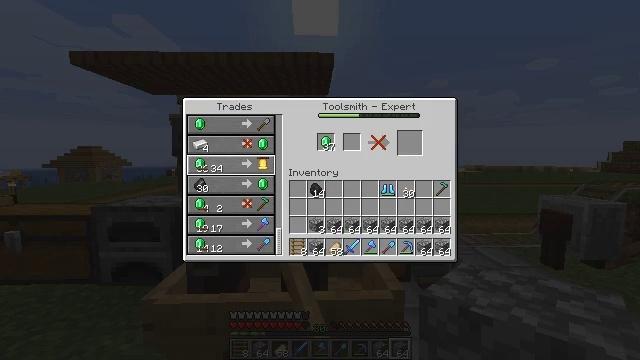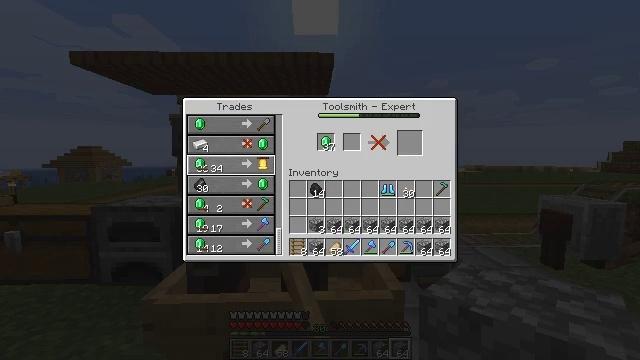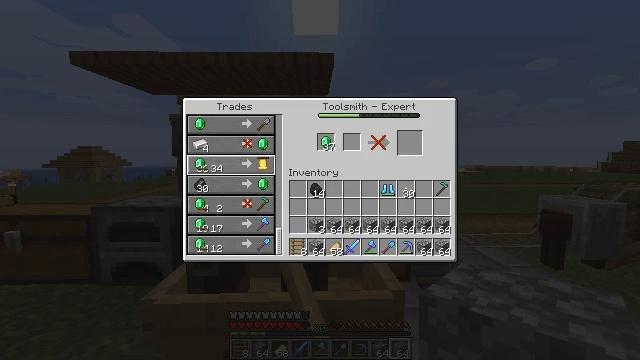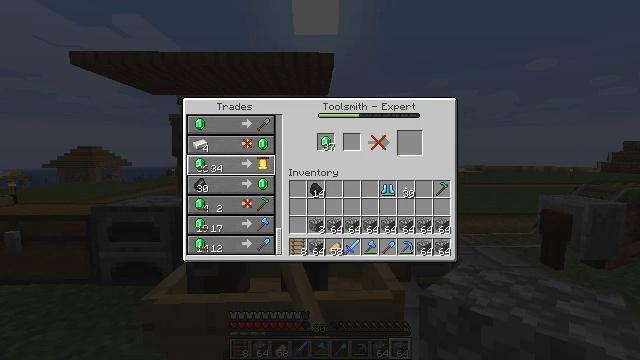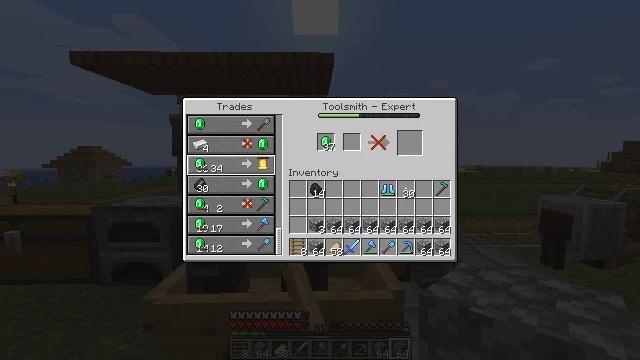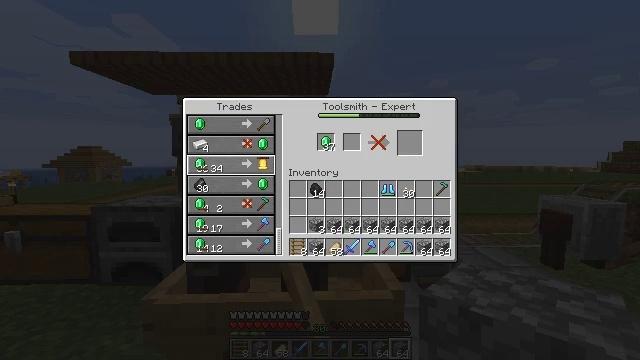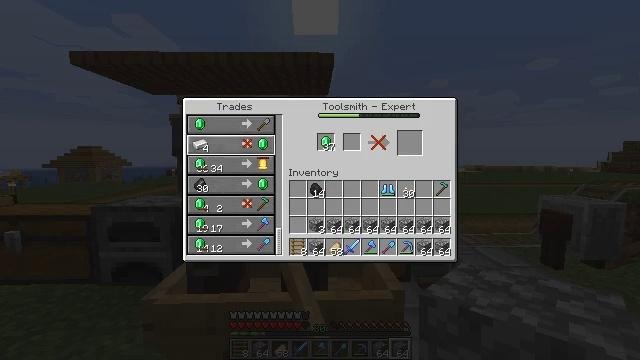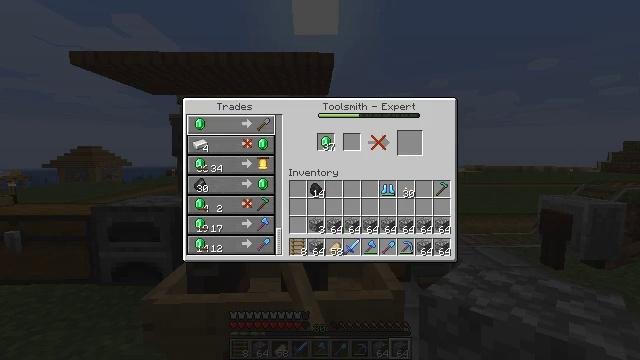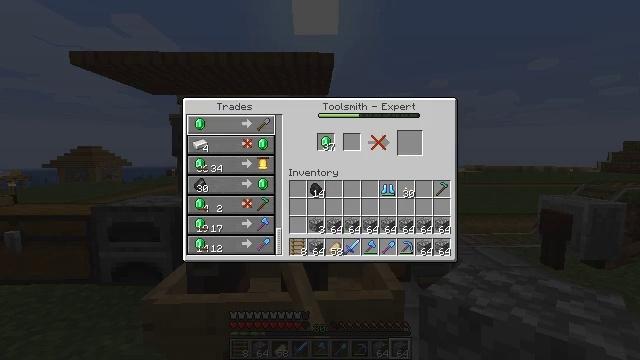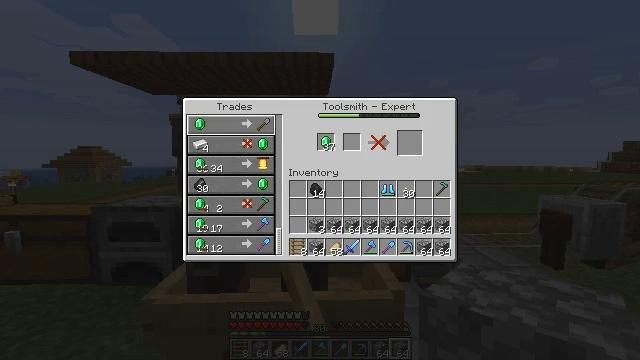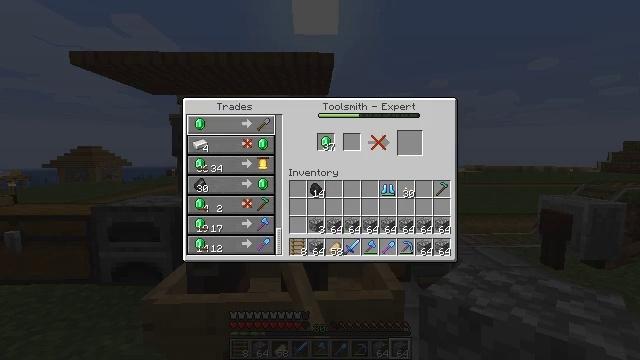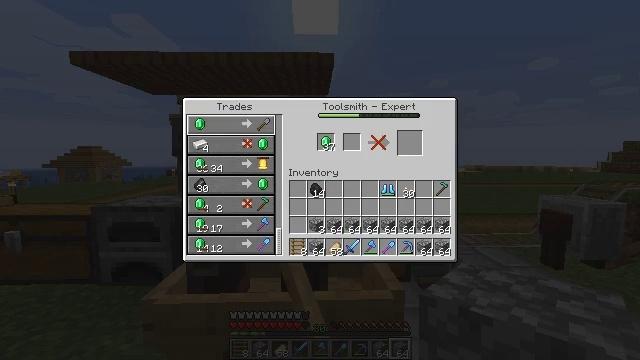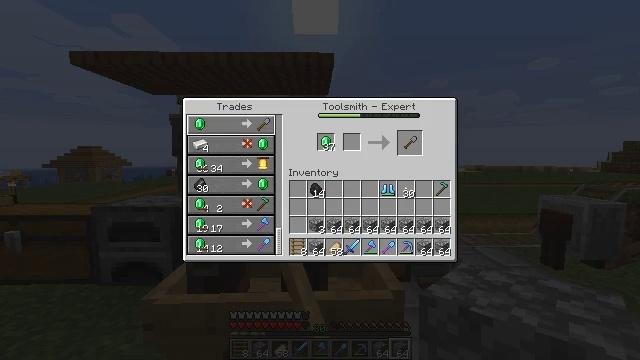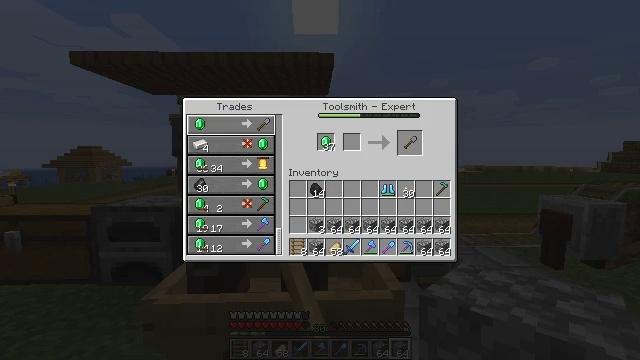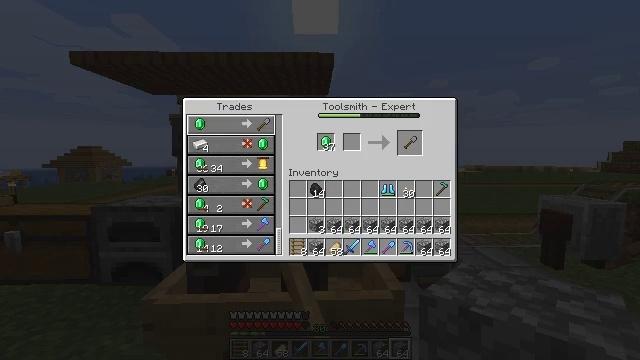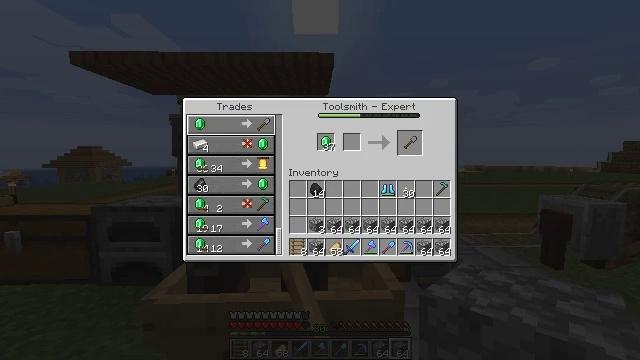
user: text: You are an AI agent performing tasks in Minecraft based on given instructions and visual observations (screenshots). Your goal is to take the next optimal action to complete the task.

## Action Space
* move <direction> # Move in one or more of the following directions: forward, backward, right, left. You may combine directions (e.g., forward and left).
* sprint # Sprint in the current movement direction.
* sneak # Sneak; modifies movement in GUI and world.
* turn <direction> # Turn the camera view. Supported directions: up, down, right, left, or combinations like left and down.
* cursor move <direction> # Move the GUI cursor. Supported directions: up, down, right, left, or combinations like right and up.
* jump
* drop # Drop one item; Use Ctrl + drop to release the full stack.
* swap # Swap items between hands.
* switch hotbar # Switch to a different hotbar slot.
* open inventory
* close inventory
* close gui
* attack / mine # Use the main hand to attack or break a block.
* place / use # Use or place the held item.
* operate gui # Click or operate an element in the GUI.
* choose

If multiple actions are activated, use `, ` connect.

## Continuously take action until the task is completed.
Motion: motion action
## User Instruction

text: Make a diamond shovel using diamonds and a stick.
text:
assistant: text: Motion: no_op
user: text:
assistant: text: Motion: no_op
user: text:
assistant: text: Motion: no_op
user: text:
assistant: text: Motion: no_op
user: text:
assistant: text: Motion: cursor move up
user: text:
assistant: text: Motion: cursor move up
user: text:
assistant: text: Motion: cursor move up
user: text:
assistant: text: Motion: no_op
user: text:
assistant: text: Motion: no_op
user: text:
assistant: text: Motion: no_op
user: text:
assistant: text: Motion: no_op
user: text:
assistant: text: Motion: operate gui
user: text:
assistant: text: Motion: operate gui
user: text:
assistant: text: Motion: no_op
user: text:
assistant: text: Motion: cursor move right
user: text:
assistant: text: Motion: cursor move right and down
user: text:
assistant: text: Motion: cursor move right and down
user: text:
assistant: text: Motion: cursor move right
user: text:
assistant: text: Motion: no_op
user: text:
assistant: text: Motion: no_op
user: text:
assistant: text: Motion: no_op
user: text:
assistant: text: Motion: no_op
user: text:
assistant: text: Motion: no_op
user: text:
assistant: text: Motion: no_op
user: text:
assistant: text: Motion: no_op
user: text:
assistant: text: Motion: cursor move left
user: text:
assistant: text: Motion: cursor move left and down
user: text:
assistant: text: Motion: cursor move left
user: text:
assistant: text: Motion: cursor move left
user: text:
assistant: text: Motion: cursor move left